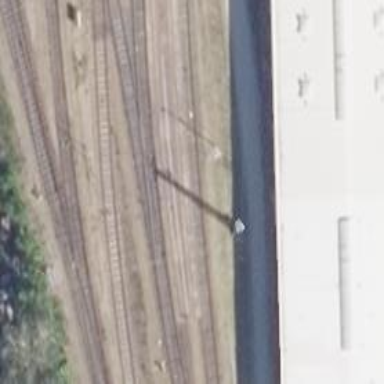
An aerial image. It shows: Railway switch.